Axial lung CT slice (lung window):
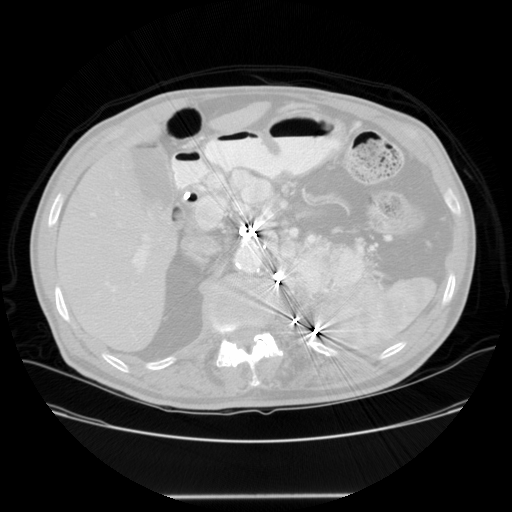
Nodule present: no